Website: bh-photo
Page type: customer-info-address
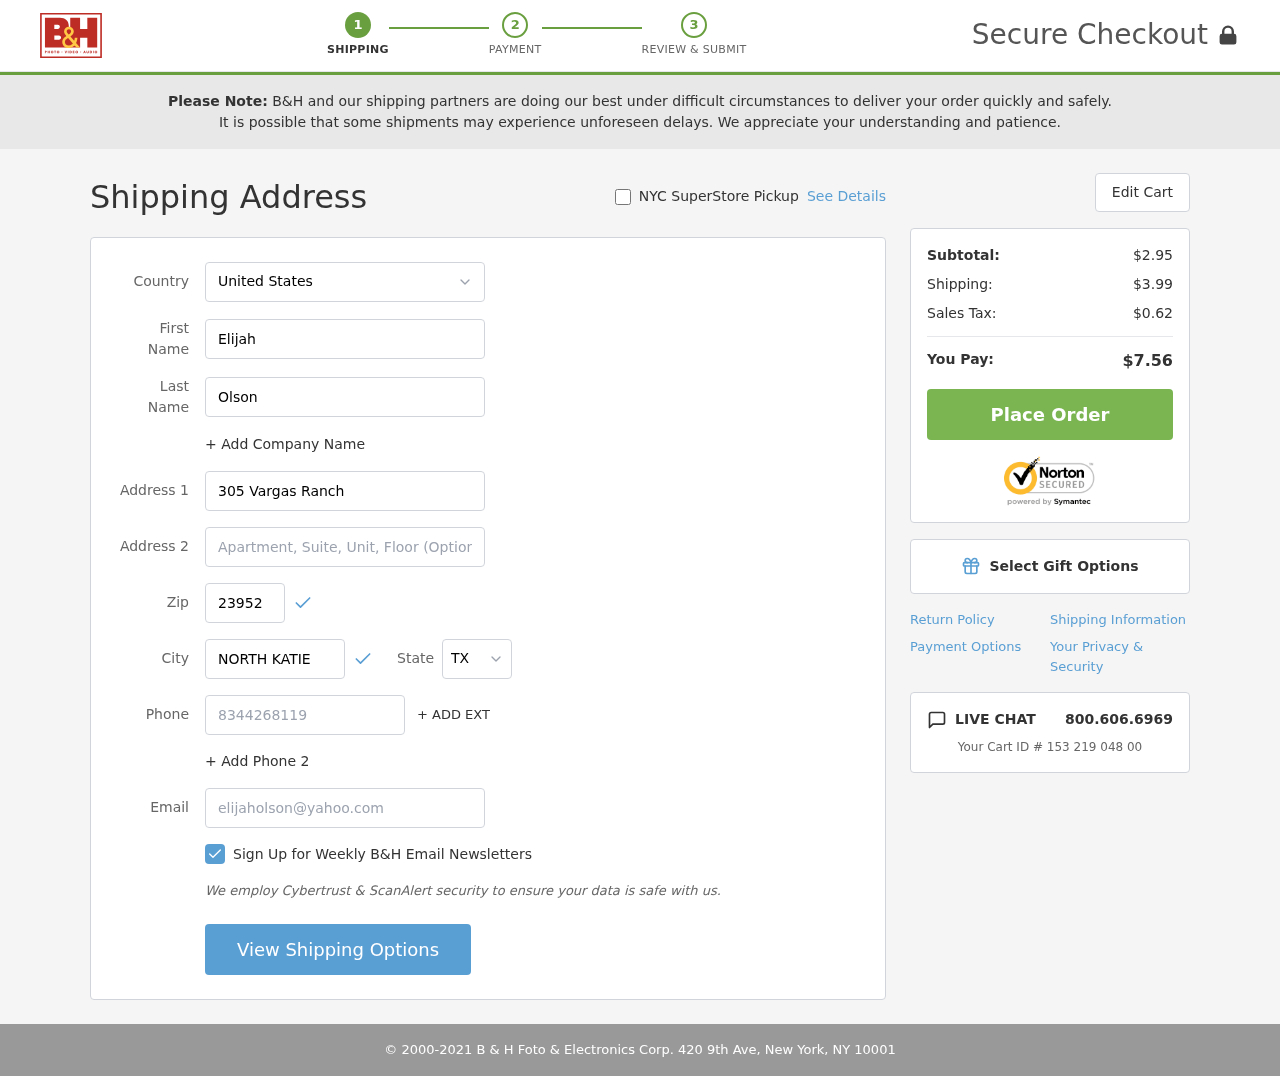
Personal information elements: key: PII_CITY
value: North Katie
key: PII_COUNTRY
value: United States
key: PII_EMAIL
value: elijaholson@yahoo.com
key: PII_FIRSTNAME
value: Elijah
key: PII_LASTNAME
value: Olson
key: PII_PHONE
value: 8344268119
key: PII_POSTCODE
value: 23952
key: PII_STATE_ABBR
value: TX
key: PII_STREET
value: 305 Vargas Ranch
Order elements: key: ORDER_SUBTOTAL
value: $2.95
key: ORDER_SHIPPING_COST
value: $3.99
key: ORDER_TAX
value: $0.62
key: ORDER_TOTAL
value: $7.56
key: ORDER_ID
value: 153 219 048 00